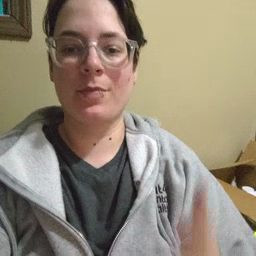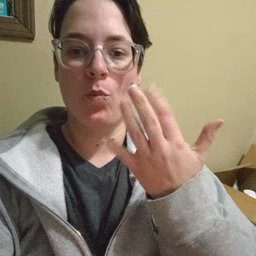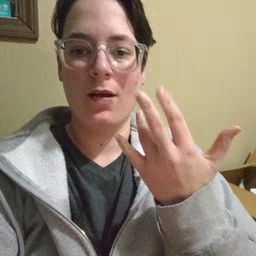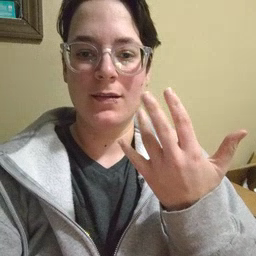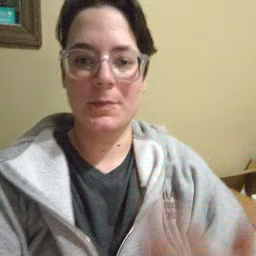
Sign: if